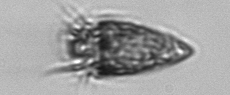
Label: Strombidium_tintinnodes